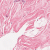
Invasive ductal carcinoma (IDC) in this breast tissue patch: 0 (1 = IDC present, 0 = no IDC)